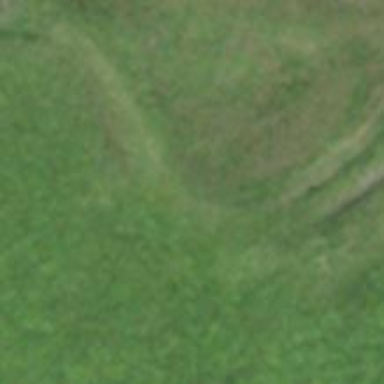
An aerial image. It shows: Grass path.